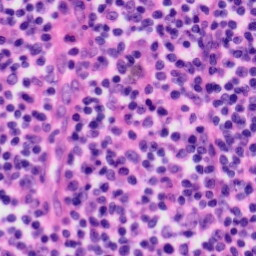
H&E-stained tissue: Tonsil